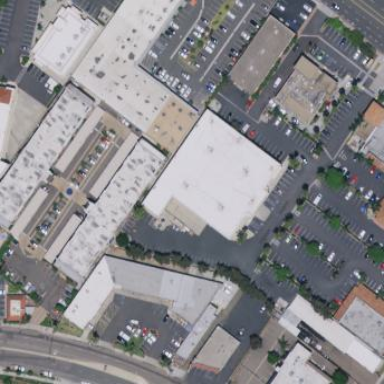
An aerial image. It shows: Commercial building.